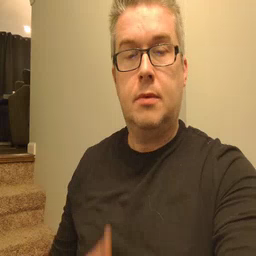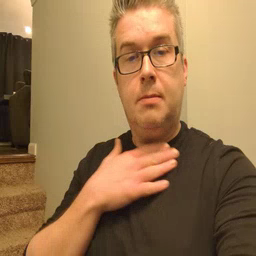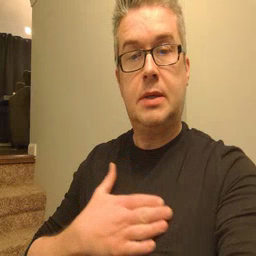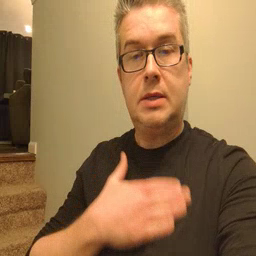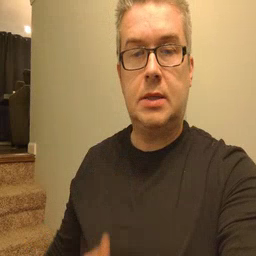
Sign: please